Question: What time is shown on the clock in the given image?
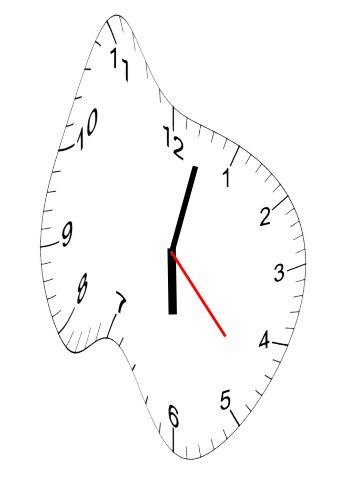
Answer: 06:02:23